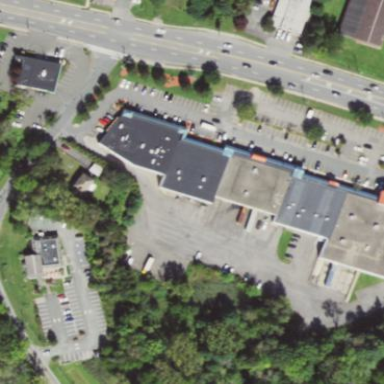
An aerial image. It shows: Mall building.